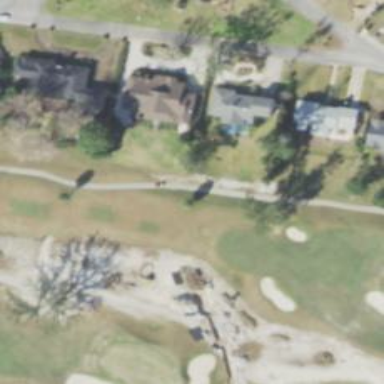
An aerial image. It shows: View of golf hole.